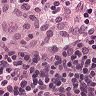
Metastatic tissue present: no